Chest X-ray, PA view. Patient: 22 years old, sex F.
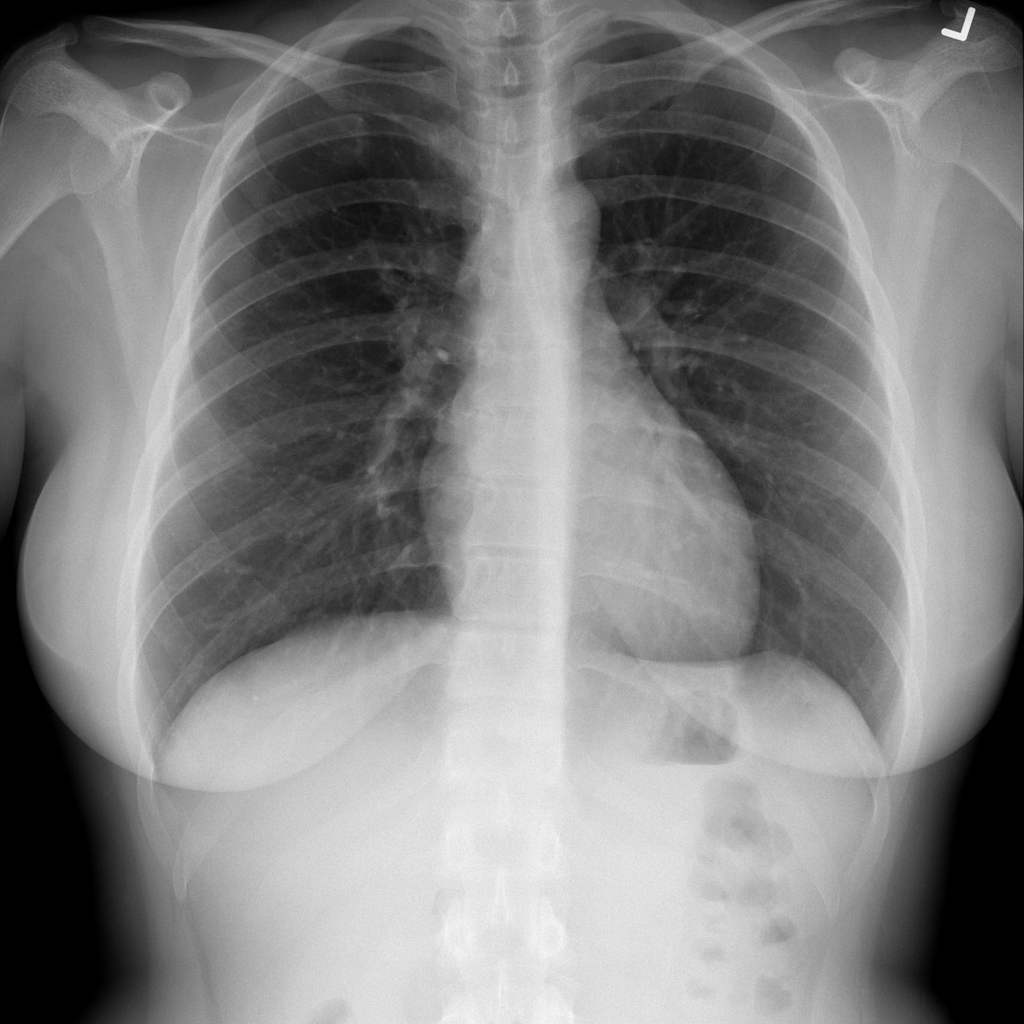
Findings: No Finding